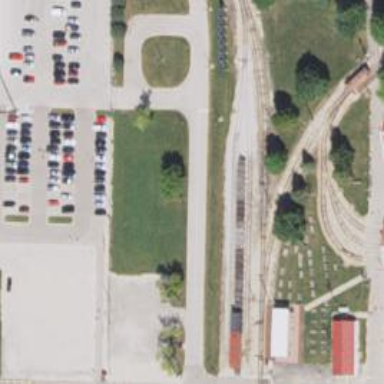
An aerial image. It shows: Preserved railway yard with electrified contact lines for trains.